Question: I am trying to implement something like that (Google Play scores):

Where the user can click in a concrete star to indicate the score. The point is that I don't know what is the best approach for this, maybe place the 5 stars in a row, with an onClick in every imageView? Any suggestion?
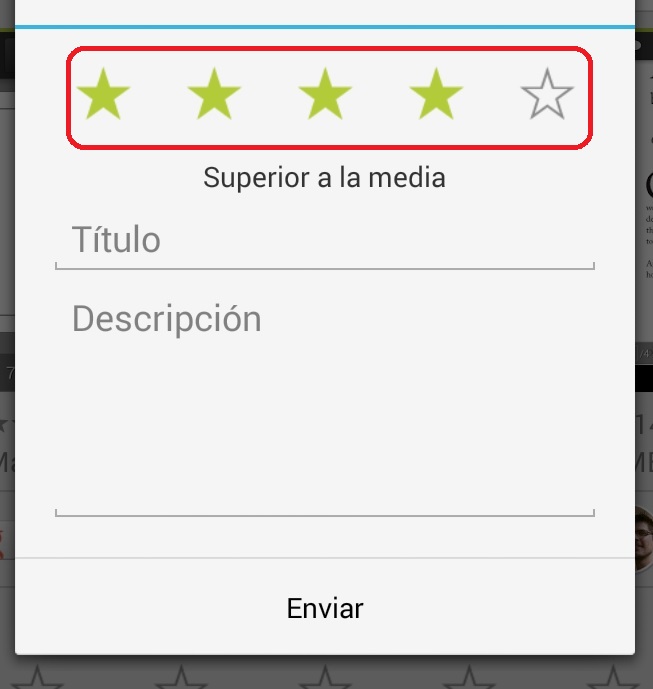
Answer: Use a <URL> which implements selectable star ratings for you.